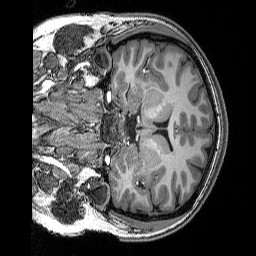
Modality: T1w
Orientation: coronal
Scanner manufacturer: siemens
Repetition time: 2.5 s
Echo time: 0.00341 s